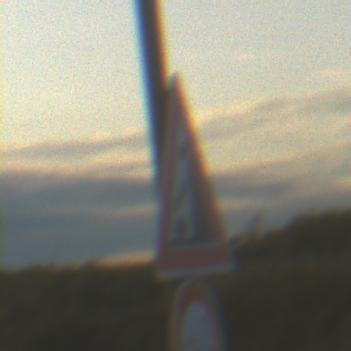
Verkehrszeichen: SteinschlagRechts
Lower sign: VerbotUeberholenEinspurigeFahrzeuge
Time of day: SunriseSunset
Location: Outdoor (RoadRail)
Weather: PartlyCloudy
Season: NotSpecified
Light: Natural